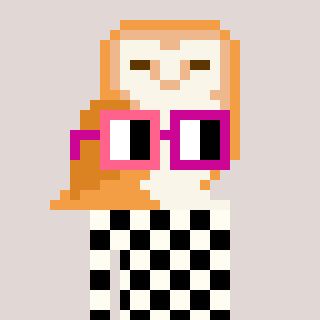
a pixel art character with square pink and red glasses, a owl-shaped head and a grayscale-colored body on a warm background